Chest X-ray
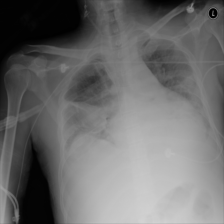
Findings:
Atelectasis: positive
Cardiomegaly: negative
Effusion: negative
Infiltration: negative
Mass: negative
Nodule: negative
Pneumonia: negative
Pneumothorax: negative
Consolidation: negative
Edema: negative
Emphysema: negative
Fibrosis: negative
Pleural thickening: negative
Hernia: negative